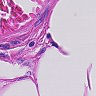
Metastatic tissue present: no